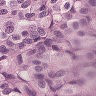
Metastatic tissue present: yes